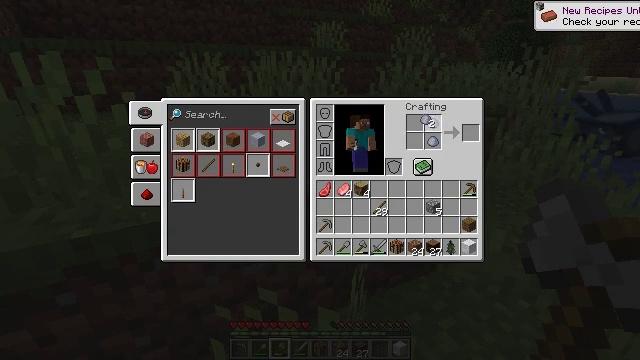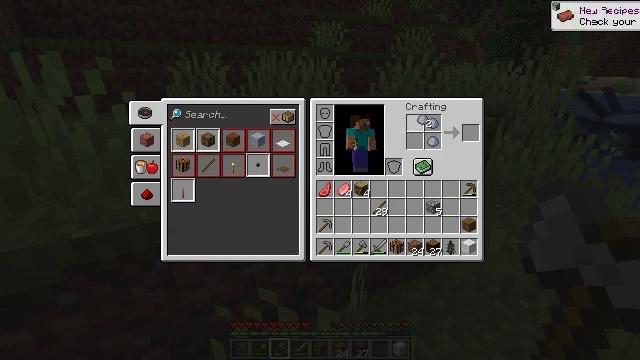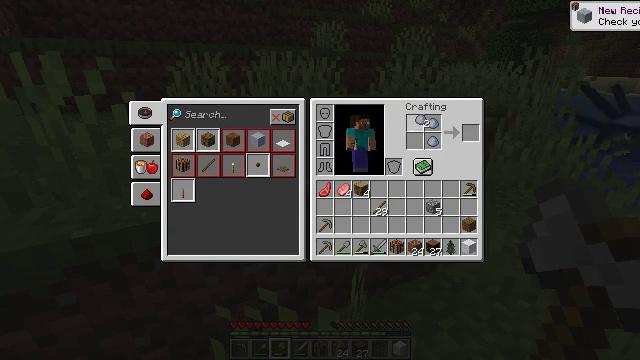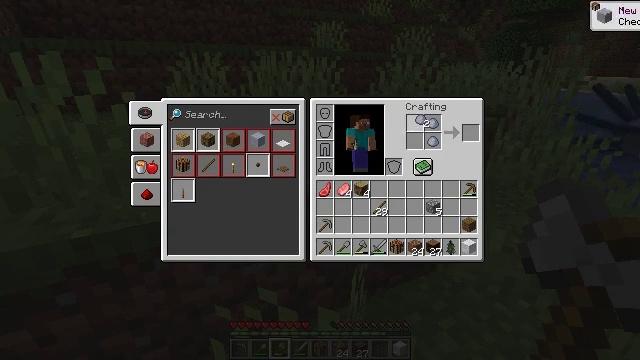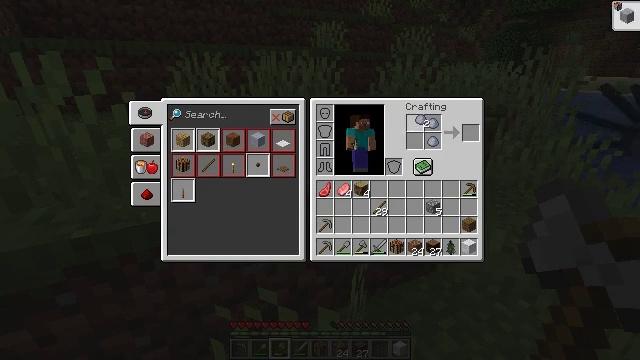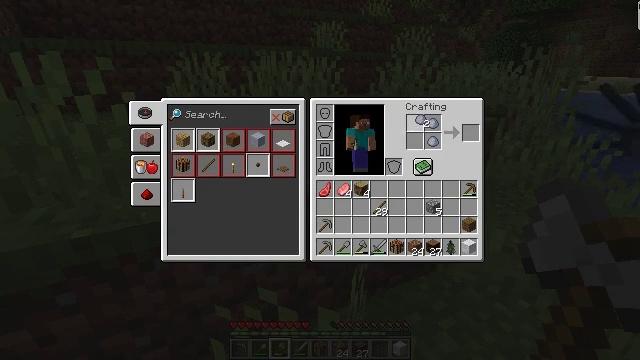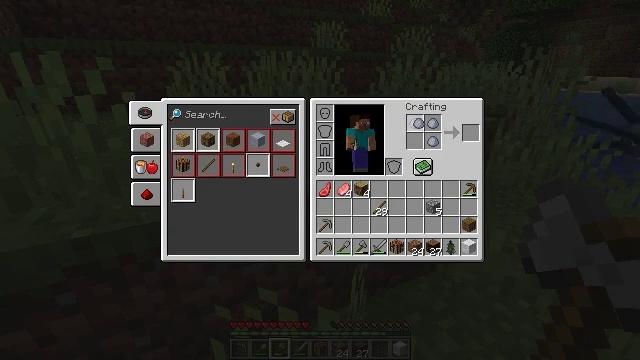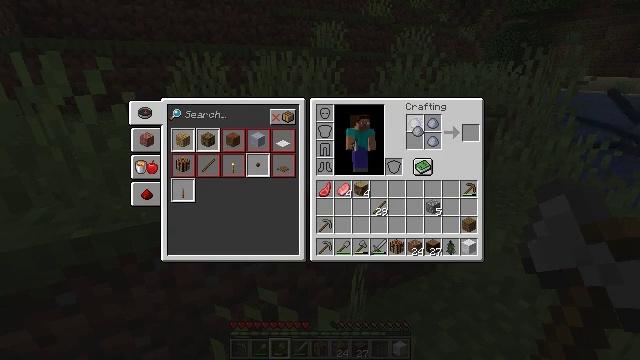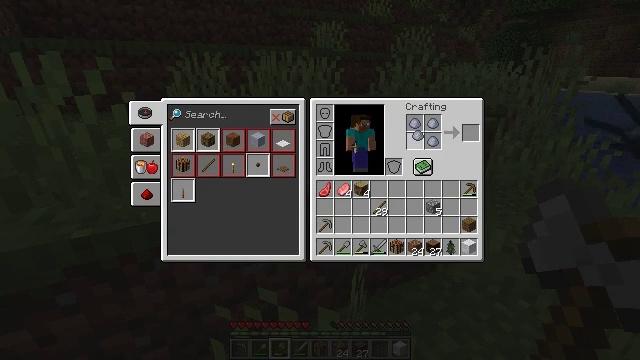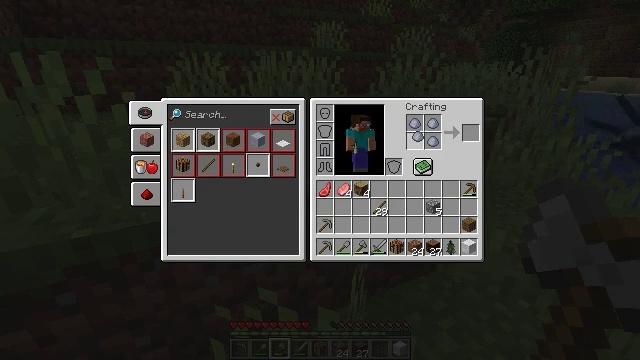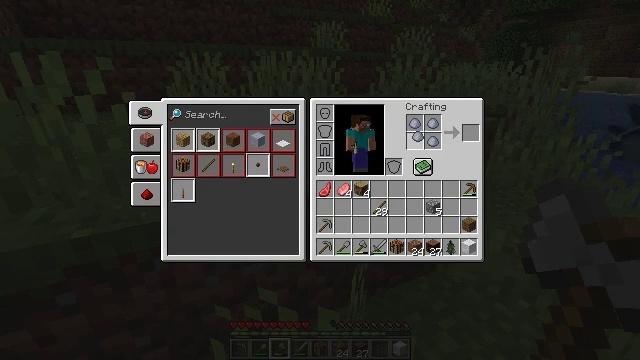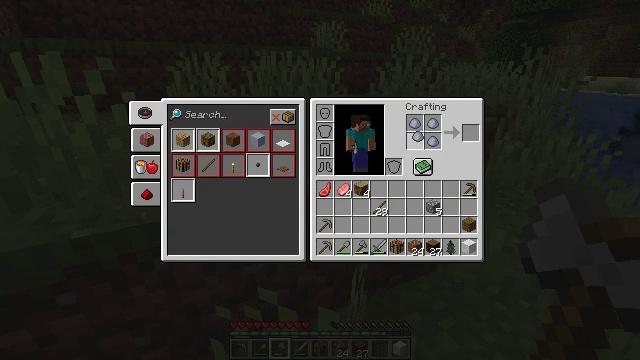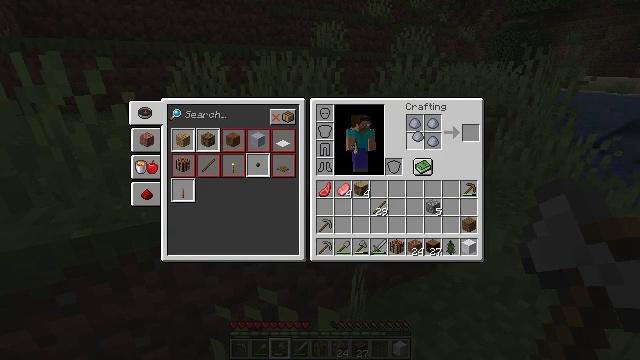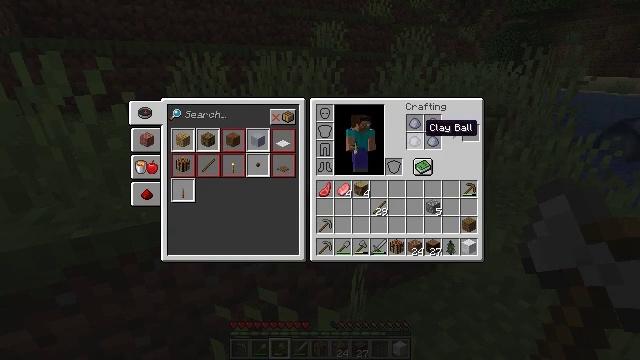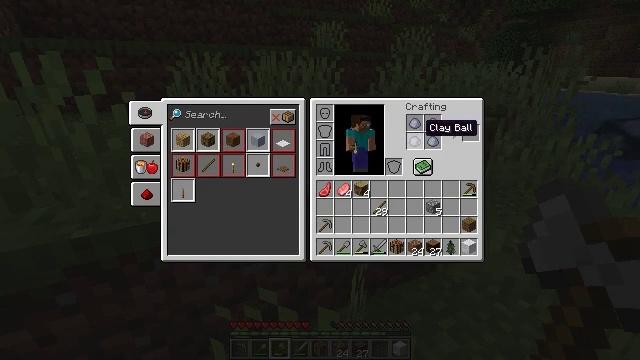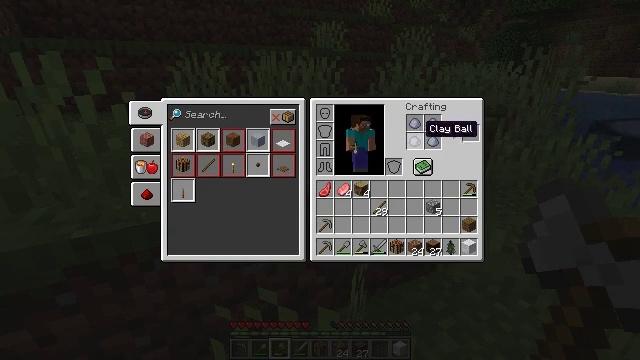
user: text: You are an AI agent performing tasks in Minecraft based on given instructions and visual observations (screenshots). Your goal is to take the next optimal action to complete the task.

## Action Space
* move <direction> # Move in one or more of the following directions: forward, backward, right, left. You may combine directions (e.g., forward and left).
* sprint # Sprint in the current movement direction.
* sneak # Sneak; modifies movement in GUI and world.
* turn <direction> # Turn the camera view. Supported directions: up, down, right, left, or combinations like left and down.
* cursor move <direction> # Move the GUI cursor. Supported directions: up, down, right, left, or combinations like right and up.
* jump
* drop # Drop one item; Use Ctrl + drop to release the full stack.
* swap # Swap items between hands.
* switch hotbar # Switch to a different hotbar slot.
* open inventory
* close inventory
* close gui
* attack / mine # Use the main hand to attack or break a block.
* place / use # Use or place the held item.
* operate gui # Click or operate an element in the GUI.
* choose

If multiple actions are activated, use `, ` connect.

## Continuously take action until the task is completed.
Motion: motion action
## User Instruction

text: Use materials to craft clay.
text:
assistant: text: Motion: no_op
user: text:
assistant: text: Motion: no_op
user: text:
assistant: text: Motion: choose
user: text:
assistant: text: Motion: choose
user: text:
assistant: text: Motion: choose
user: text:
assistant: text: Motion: no_op
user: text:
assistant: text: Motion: cursor move down
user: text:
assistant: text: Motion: no_op
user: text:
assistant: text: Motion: no_op
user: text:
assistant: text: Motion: choose
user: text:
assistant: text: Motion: choose
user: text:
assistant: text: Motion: choose
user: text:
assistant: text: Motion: no_op
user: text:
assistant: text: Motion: no_op
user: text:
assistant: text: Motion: no_op
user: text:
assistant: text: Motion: no_op
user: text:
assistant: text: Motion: cursor move down
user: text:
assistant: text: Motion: cursor move down
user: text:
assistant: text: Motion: cursor move down
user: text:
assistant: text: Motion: cursor move down
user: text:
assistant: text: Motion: cursor move down
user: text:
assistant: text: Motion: cursor move down
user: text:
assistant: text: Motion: no_op
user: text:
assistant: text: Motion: no_op
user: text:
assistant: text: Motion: cursor move right and up
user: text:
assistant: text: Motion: cursor move right and up
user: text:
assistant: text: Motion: cursor move right and up
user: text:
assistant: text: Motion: no_op
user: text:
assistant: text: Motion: no_op
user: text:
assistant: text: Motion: no_op